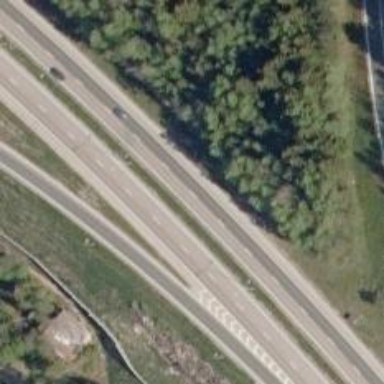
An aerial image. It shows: Asphalt motorway.